高一 · 计数
球队 6 名主力队员在最近三场比赛中投进的三分球个数如下表所示:

| 三分球个数 | $a_{1}$ | $a_{2}$ | $a_{3}$ | $a_{4}$ | $a_{5}$ | $a_{6}$ |
| :--------- | :------ | :------ | :------ | :------ | :------ | :------ |

如图是统计该 6 名队员在最近三场比赛中投进的三分球总数的程序框图, 则图中判断框应填 , 输出的 $s=$ (注: 框图中的赋值符号“=”也可以写成“ $\leftarrow ”$或“: =”)

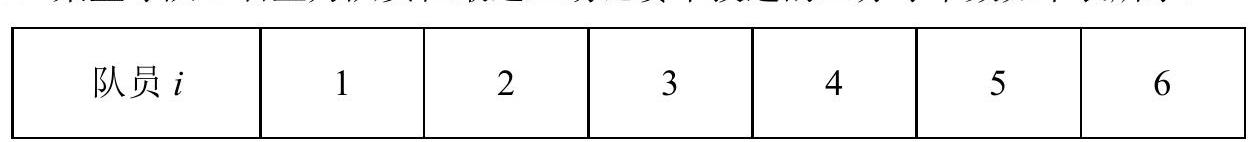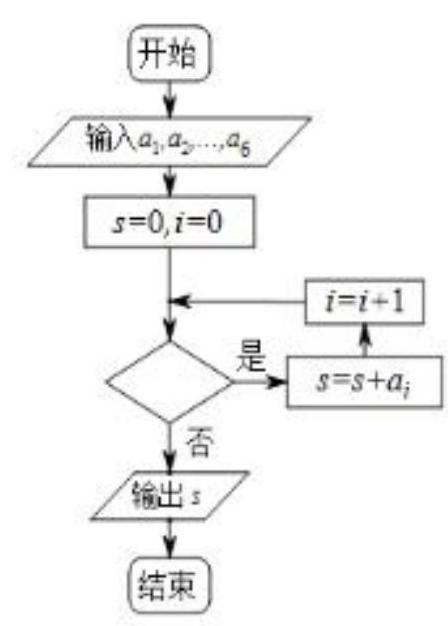
答案: $i \leq 6, a_{1}+a_{2}+a_{3}+a_{4}+a_{5}+a_{6}$
解析: $\because$ 统计该 6 名队员在最近三场比赛中投进的三分球总数, $\therefore$ 要求 $a_{1}+a_{2}+a_{3}+a_{4}+a_{5}+a_{6}$ 的和.

由题意可知, 循环体要执行 6 次, 所以图中判断框应填 $i \leq 6$.

故答案为 $i \leq 6, a_{1}+a_{2}+a_{3}+a_{4}+a_{5}+a_{6}$